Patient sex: M
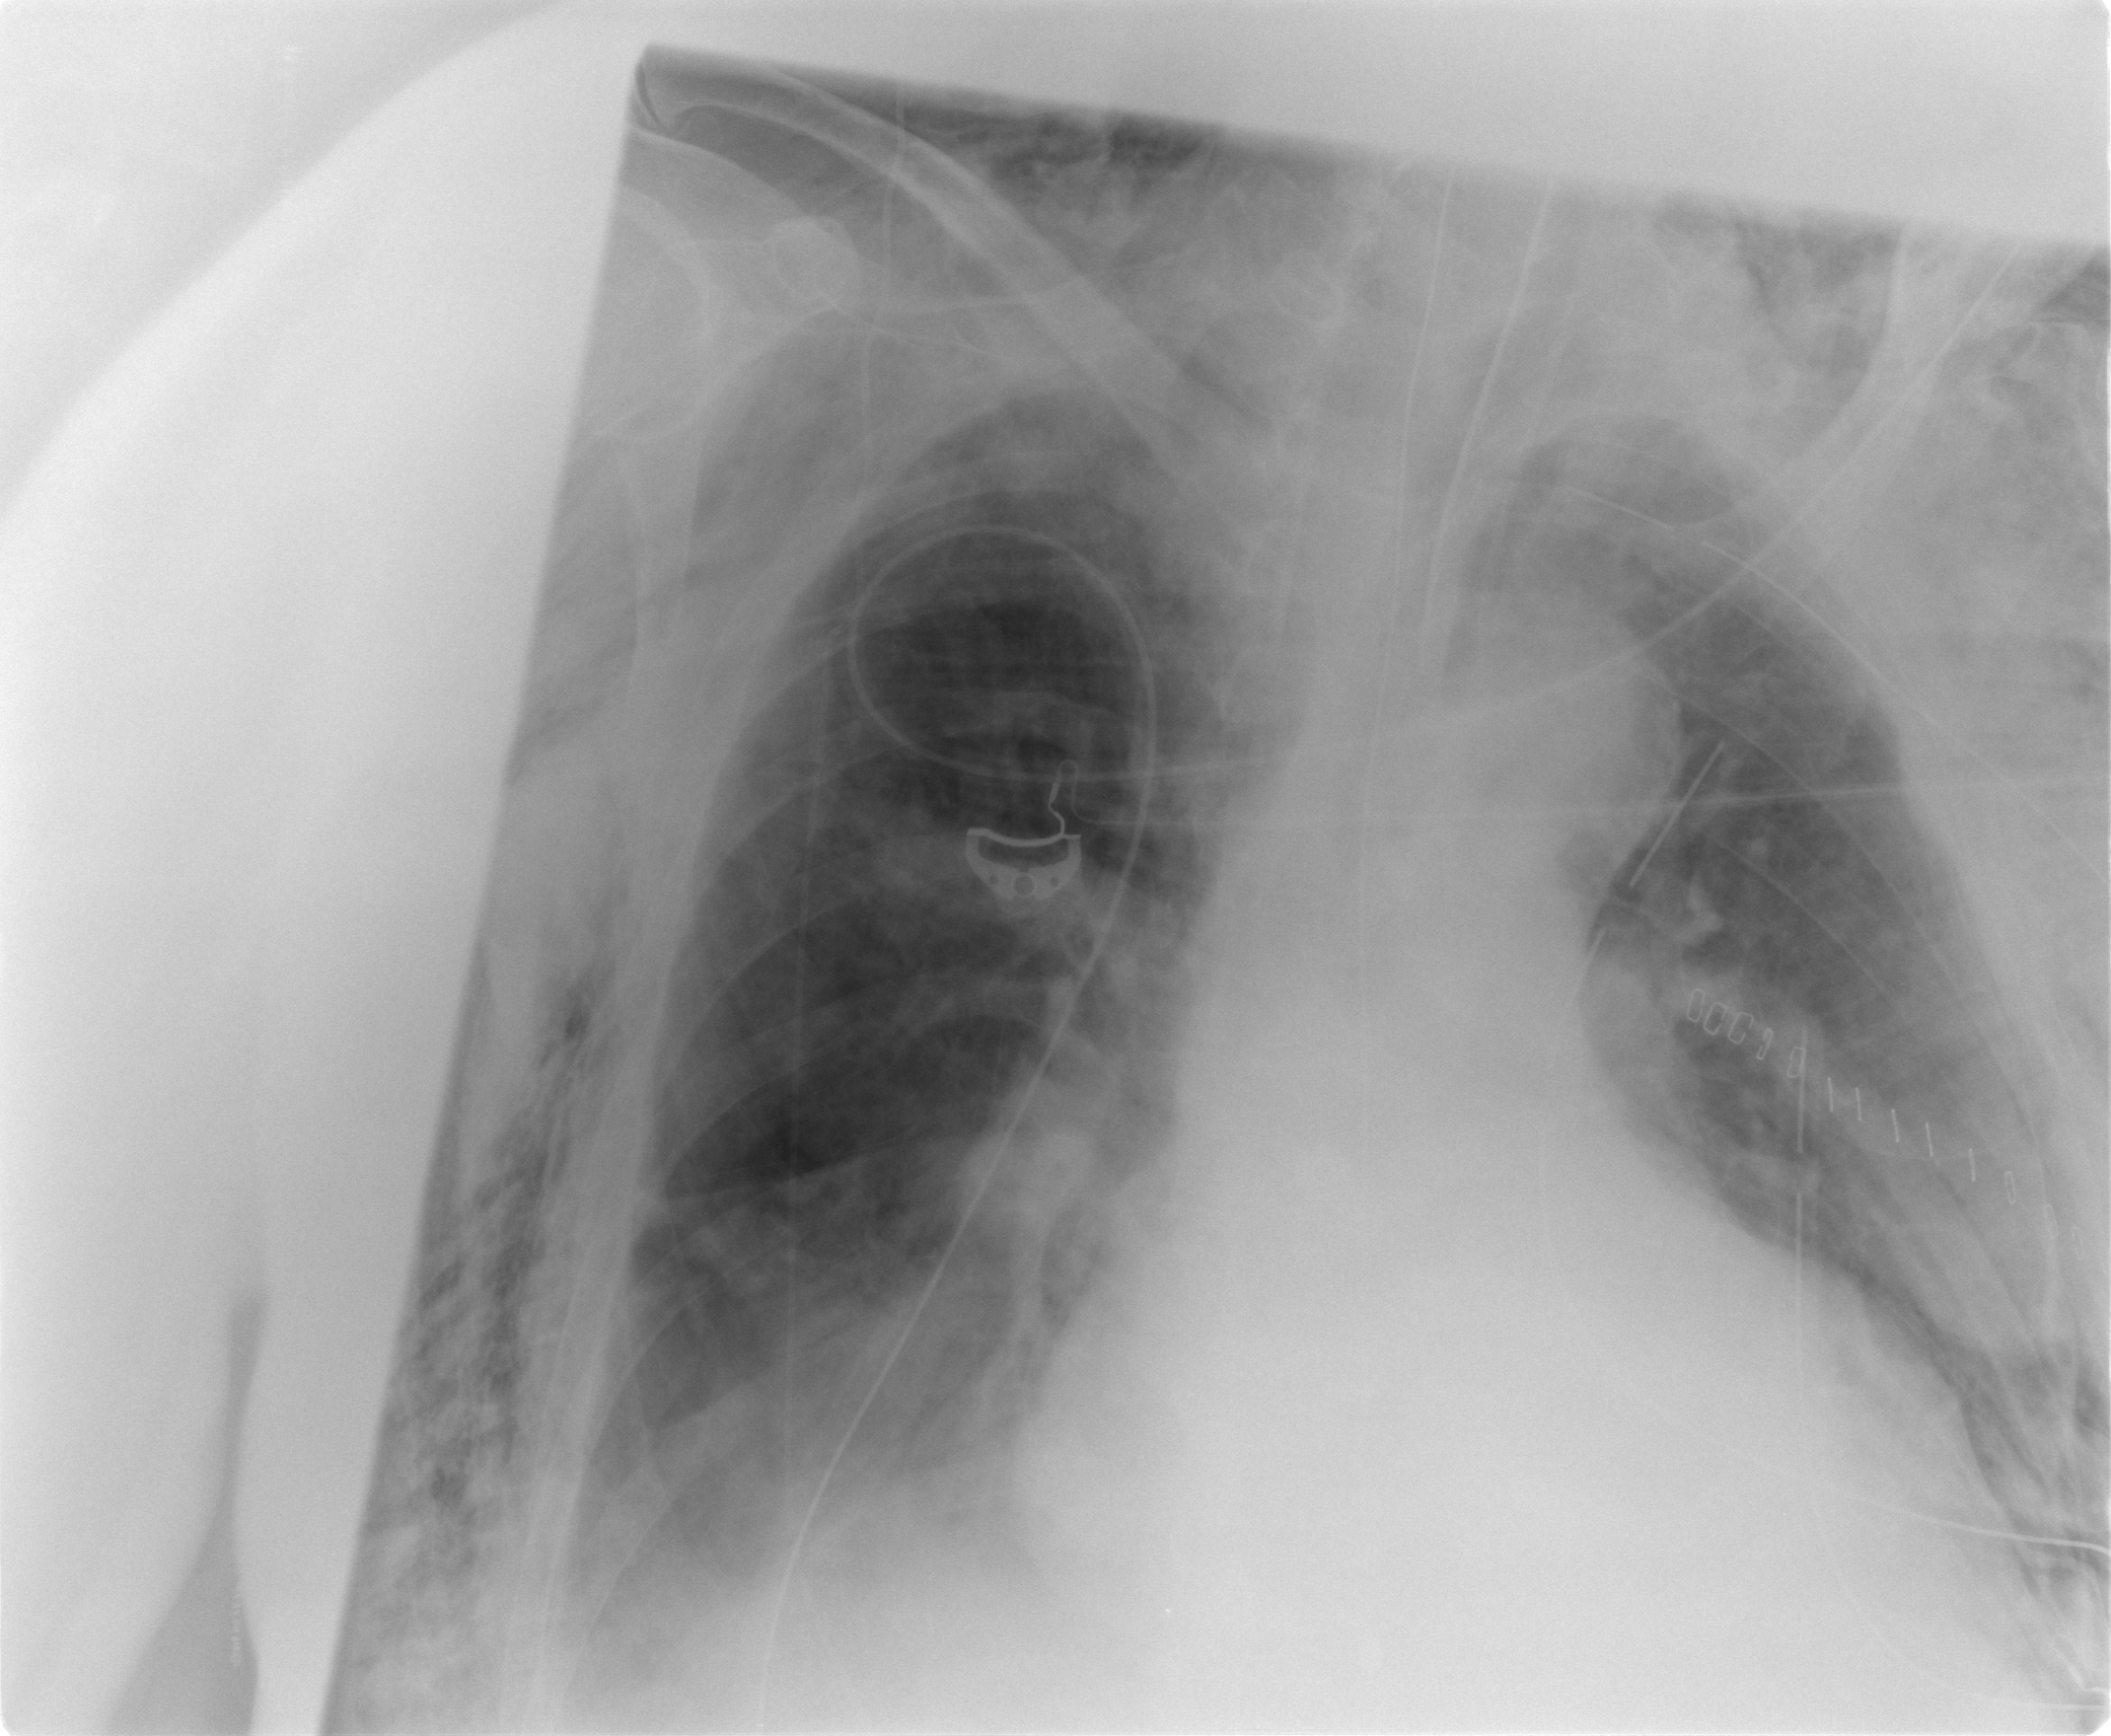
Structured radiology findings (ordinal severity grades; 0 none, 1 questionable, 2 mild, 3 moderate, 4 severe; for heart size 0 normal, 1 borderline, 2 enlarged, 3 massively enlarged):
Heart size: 1
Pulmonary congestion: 1
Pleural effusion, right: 2
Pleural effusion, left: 2
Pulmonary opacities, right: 2
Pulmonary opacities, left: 0
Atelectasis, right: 2
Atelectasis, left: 2